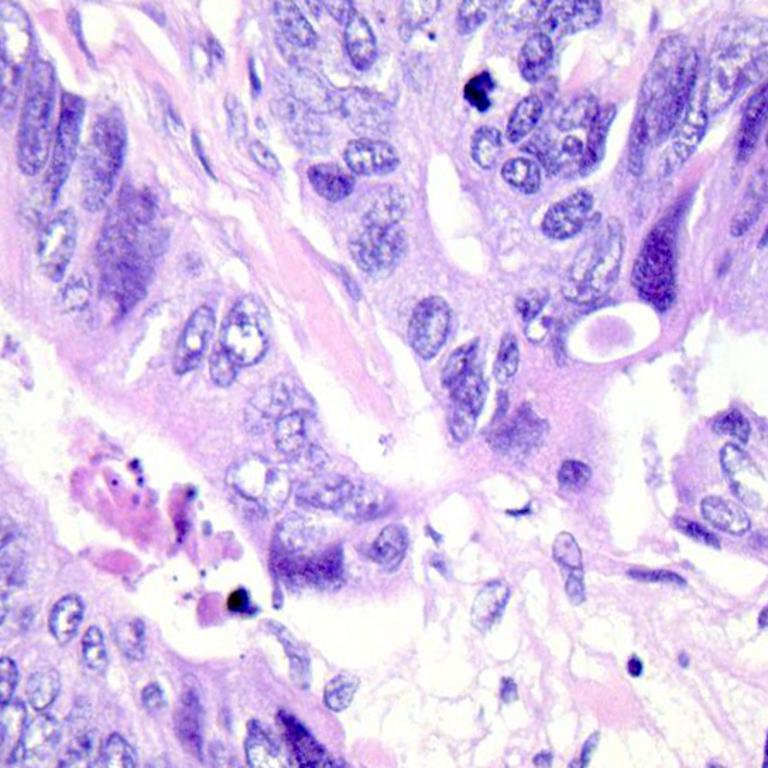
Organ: colon
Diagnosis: adenocarcinomas